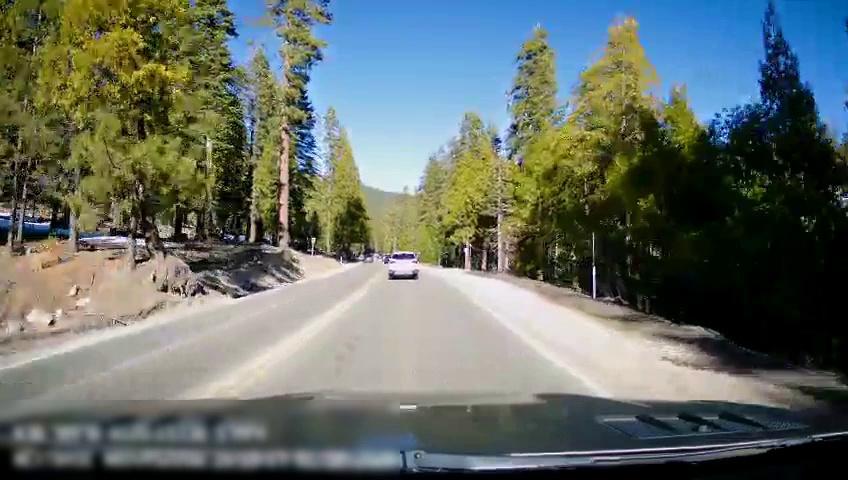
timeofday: Day
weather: Sunny
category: Drivable Space
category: Vehicles | SUV
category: Lanes | Opposite Lane
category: Lanes | Current Lane